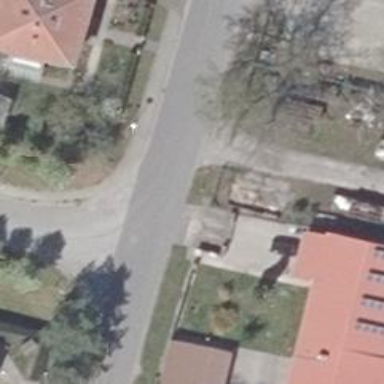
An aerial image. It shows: Paved residential road.